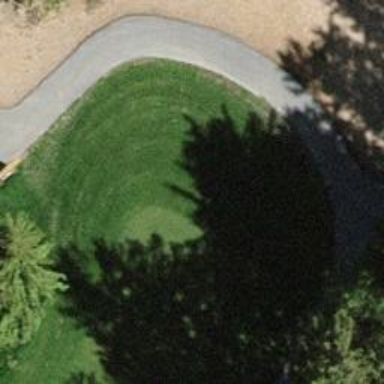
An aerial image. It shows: Golf tee.